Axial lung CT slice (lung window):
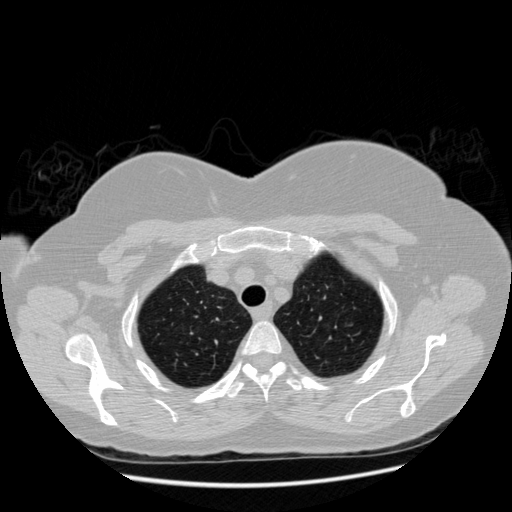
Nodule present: no